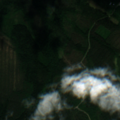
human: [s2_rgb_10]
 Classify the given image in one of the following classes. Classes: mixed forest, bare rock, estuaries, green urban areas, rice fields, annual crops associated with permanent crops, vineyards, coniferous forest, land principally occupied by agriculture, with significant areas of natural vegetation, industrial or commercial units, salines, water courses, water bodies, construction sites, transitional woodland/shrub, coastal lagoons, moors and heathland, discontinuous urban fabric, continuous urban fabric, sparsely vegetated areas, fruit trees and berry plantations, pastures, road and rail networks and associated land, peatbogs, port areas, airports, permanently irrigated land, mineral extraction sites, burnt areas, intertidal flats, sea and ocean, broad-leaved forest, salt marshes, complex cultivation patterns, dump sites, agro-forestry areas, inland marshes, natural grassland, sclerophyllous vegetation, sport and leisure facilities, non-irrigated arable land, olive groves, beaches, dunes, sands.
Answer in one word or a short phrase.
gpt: coniferous forest, mixed forest, transitional woodland/shrub